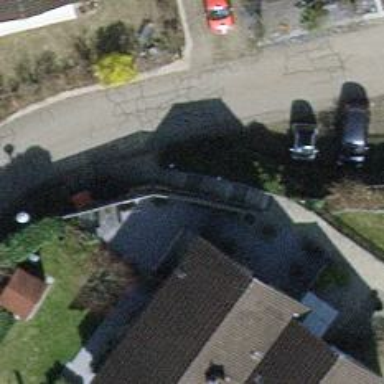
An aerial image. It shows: Paved footway.